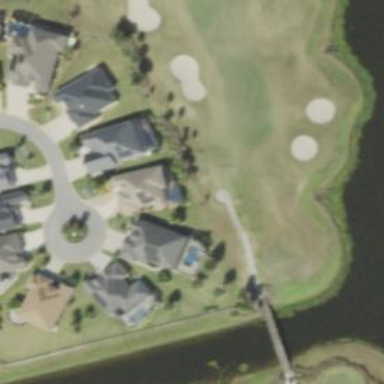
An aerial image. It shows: Path designated for golf carts.